Question: Hi i am developing nodejs application with express and mongodb.So i must define mongoose and schema in my all routing js to use mongo and schema. I want to define them only ones. I am new at node.js so please be patient. My project structure:

My route.js is shown below:
'''
var routes = function (app) {
app.locals.error=null;
app.get('/login', function (req, res) {
return res.render(__dirname + "/views/login", {
title: 'Giris',
stylesheet: 'login'
});
});
var mongoose = require('mongoose');
mongoose.connect("mongodb://localhost/fuatblog");
var UserSchema = new mongoose.Schema({
name: String,
email: String,
password: String,
age: Number
}),
Users = mongoose.model('Users', UserSchema);
app.post('/sessions', function (req, res) {
console.log(req.body.login.email);
console.log(req.body.login.password);
console.log(req.body.login.rememberMe);
Users.find({
email: req.body.login.email,
password: req.body.login.password
}, function (err, docs) {
if (! docs.length) {
// no results...
console.log('User Not Found');
res.status(400);
return res.render(__dirname + "/views/login", {
title: 'Giris',
stylesheet: 'login',
error: 'Kullanici adi veya sifre yanlis'
});
}
console.log('User found');
req.session.email = docs[0].email;
console.log(req.session.email);
return res.redirect('/Management');
});
});
};
module.exports = routes;
'''
And my server.js(app.js)
'''
/**
* Module dependencies.
*/
////Mongoose eklendi
var express = require('express'),
mongoose= require('mongoose');
var http = require('http');
var path = require('path');
var app = express();
// all environments
app.set('port', process.env.PORT || 3000);
app.set('views', path.join(__dirname, 'views'));
app.set('view engine', 'jade');
app.use(express.favicon());
////Cookie icin eklendi.
app.use(express.cookieParser());
////Session destegi icin eklendi
app.use(express.session({secret: 'asdfsdfsafasdfasdfasdf'}));
app.use(express.logger('dev'));
app.use(express.json());
app.use(express.urlencoded());
////Put ve Delete mothodlari icin
app.use(express.methodOverride());
////Requeestleri ayristirmak icin kullaniliyor
app.use(express.bodyParser());
app.use(app.router);
app.use(express.static(path.join(__dirname, 'public')));
// development only
if ('development' == app.get('env')) {
app.use(express.errorHandler());
}
////Helpers
//require('./apps/helpers')(app);
//Routes
require('./apps/authentication/routes')(app)
require('./apps/blog/routes')(app)
require('./apps/management/routes')(app)
http.createServer(app).listen(app.get('port'), function(){
console.log('Express server listening on port ' + app.get('port'));
});
'''
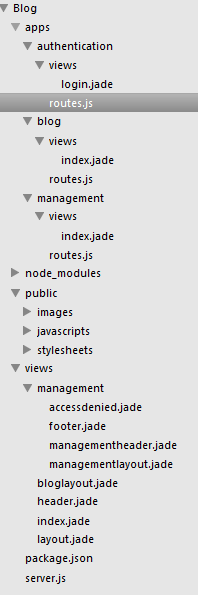
Answer: I'm going to assume that you meant that you want to define the Schema only ONCE.
What I like to do is to initialize all the models that I'm going to use when the server starts and the mongodb connection is established.
An ideal directory structure would be something like this:
'''
mongodb
--schemas
----user.js
--models.js
'''
You would put your schemas inside the schema folder, such as your User model:
'''
(user.js)
var mongoose = require('mongoose');
var Schema = mongoose.Schema;
module.exports = function() {
var UserSchema = new mongoose.Schema({
name: String,
email: String,
password: String,
age: Number
});
mongoose.model("User", UserSchema);
};
'''
In models.js, you would have code that initializes each schema model in the schemas directory.
'''
(models.js)
exports.initialize = function() {
require("fs").readdirSync(__dirname + "/schemas").forEach(function(file) {
require('./schemas/' + file)();
});
};
'''
In your app.js file, you would do this call to initialize all your schemas AFTER you establish your connection to mongoose:
'''
require($pathToYourModelsJsFile).initialize();
'''
After this, you are all set to use your models! All you have to do for when you want to use them is:
'''
var mongoose = require('mongoose');
var User = mongoose.model('User');
// Do work
User.find();
'''